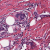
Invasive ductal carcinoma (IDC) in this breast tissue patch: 0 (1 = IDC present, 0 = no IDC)